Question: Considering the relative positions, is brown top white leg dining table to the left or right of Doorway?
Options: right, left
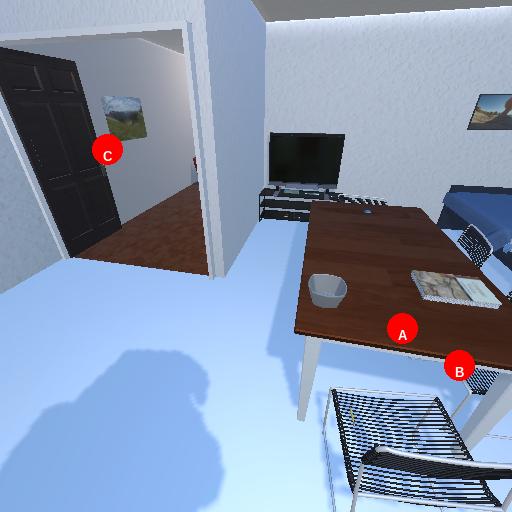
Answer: right